Question: I am trying this query to get unique rows based on ID_B but I also want ID_B where DueDate is nearest, this is what I am trying,
'''
SELECT distinct ID_B, ID_A, Own_ID, DueDate FROM Table1 WHERE (ID_A = 6155)
'''
Result I am getting,

For example In result pane, I only want ONE ID_B record for ID_B = 1 with DueDate = 2014-07-21 10:54:02.027
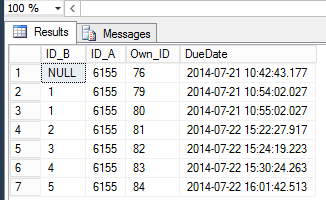
Answer: Try this:
'''
;with cte as
(select id_b, id_a, own_id, duedate,
row_number() over (partition by isnull(id_b,0) order by duedate) rn
from yourtable
where id_a = 6155)
select id_b,id_a,own_id,duedate from cte
where rn = 1
'''
<URL>